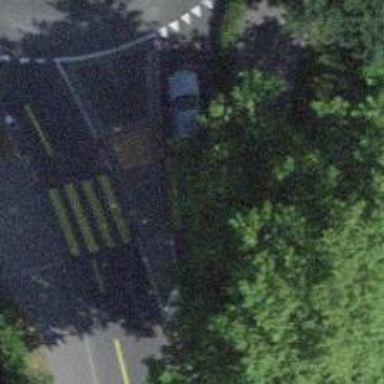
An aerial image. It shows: Kerb serving as barrier.